Field crop: tomato
Growth stage: 1
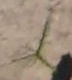
Species: cyperus